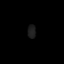
Tissue: lung
Cell type: Fibroblasts
Senescence score: 0.7051
Nuclear area (px): 107
Mean DAPI intensity: 28.972